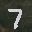
Label: 7